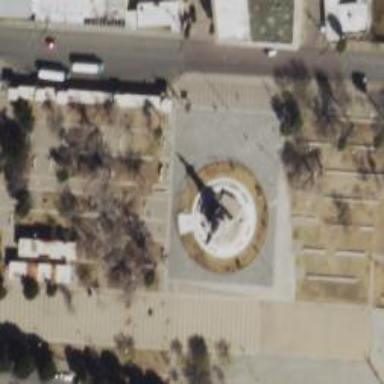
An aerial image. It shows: Historic monument.